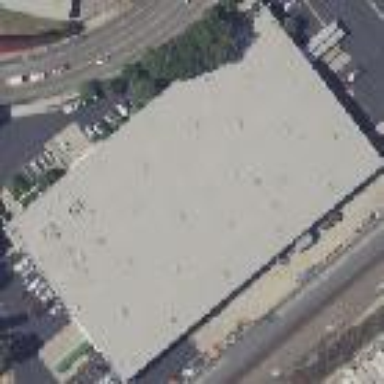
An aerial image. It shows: Warehouse.